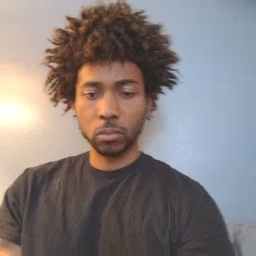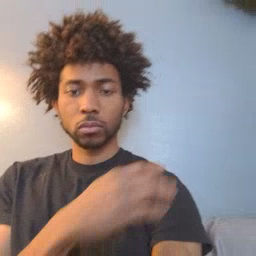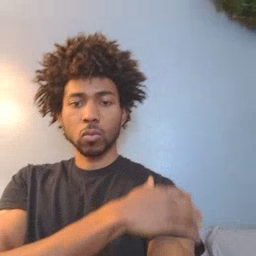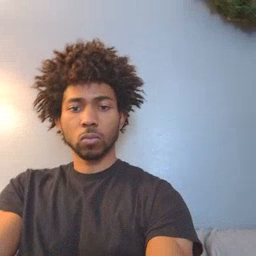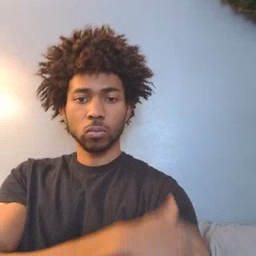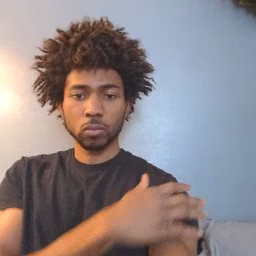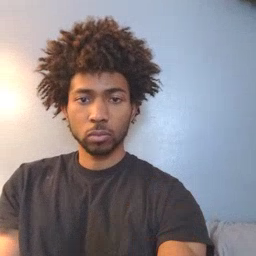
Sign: arm